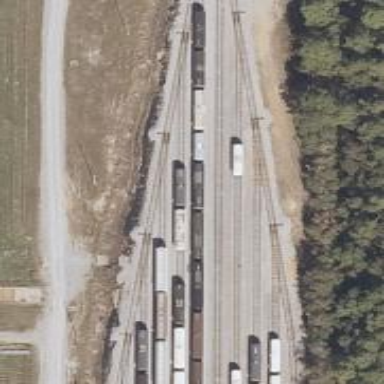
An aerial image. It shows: Railway spur service.